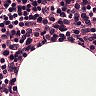
Metastatic tissue present: no